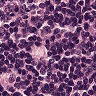
Metastatic tissue present: yes